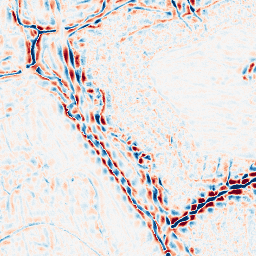
Category: wavelet
Decomposition family: wavelet_biorthogonal
Decomposition parameters: wavelet: bior5.5
level: 3
Upsampling method: quartic
Upsampling parameters: scale: 4
Upsampling scale: 4